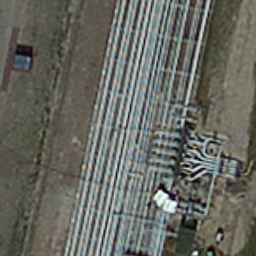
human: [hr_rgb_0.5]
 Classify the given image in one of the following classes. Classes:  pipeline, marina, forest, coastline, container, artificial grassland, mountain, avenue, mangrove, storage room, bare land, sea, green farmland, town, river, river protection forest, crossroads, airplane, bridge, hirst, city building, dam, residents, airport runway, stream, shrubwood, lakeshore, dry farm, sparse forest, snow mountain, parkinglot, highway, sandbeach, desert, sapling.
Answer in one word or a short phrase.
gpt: pipeline